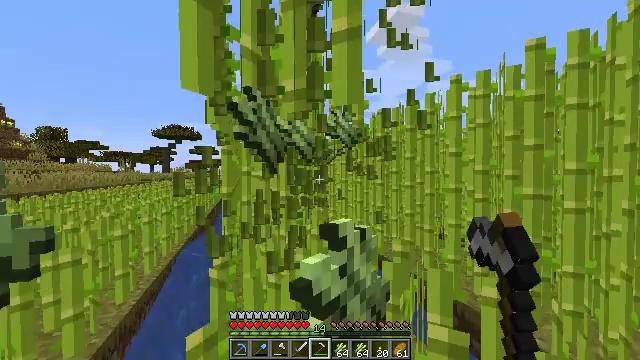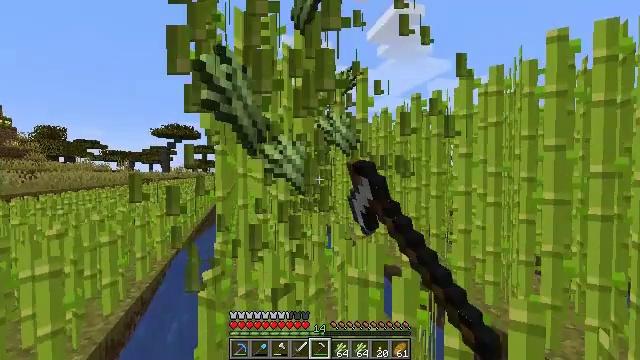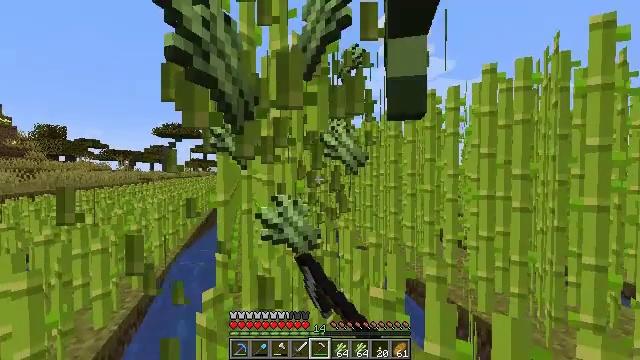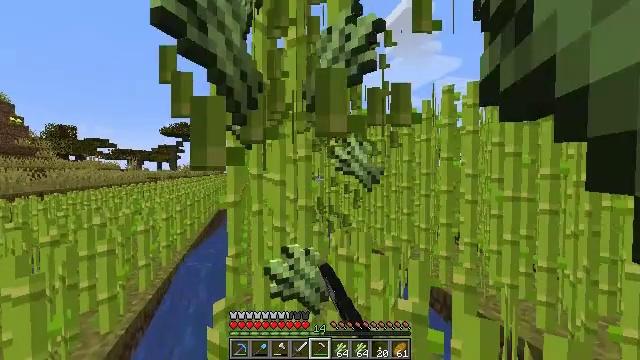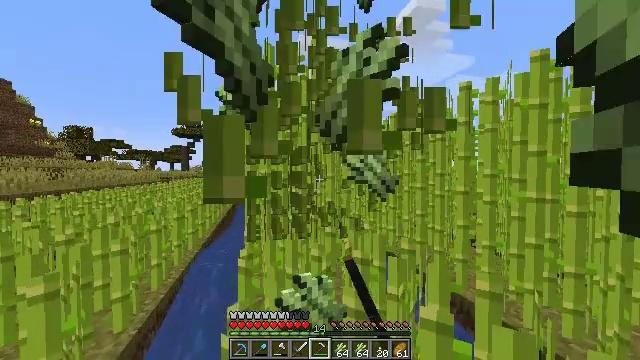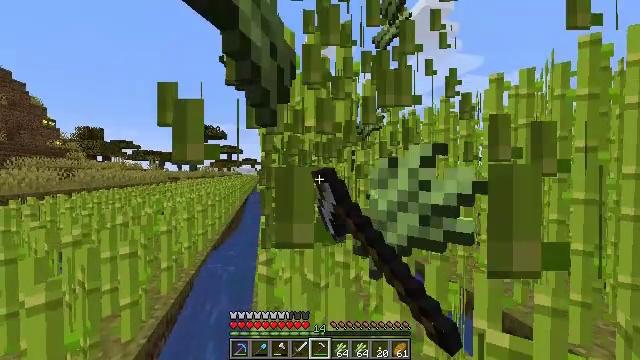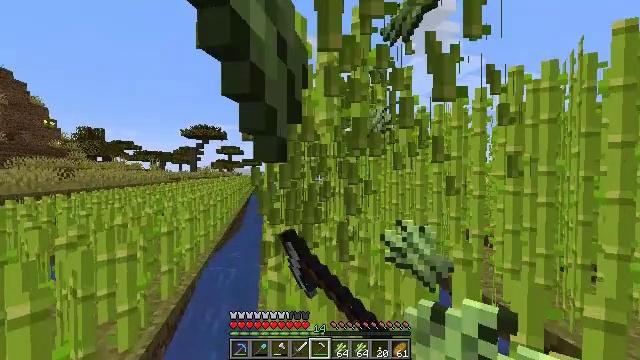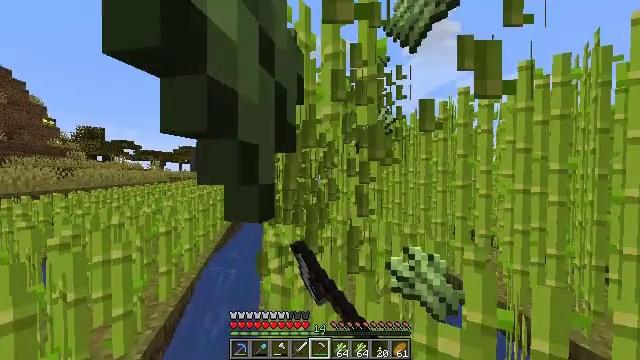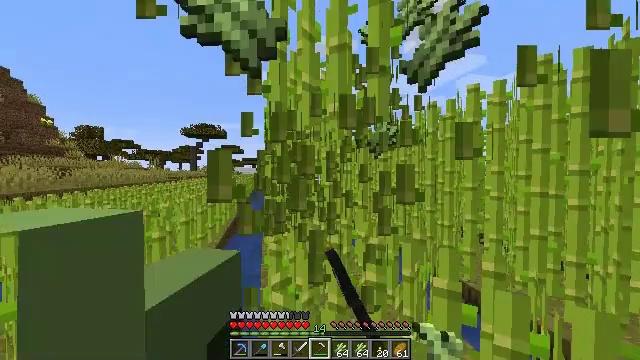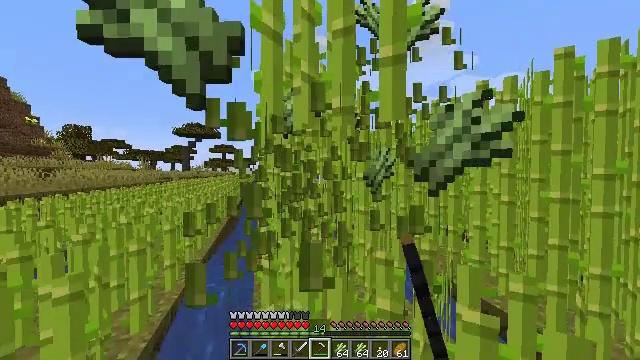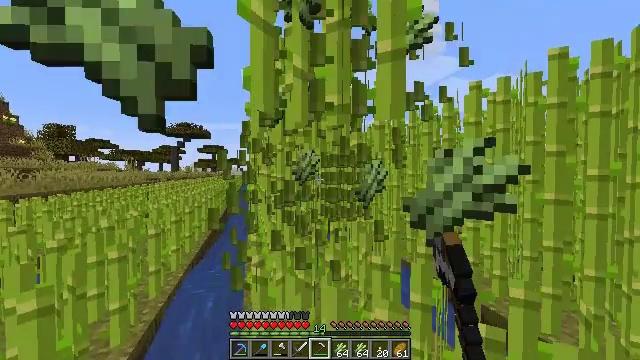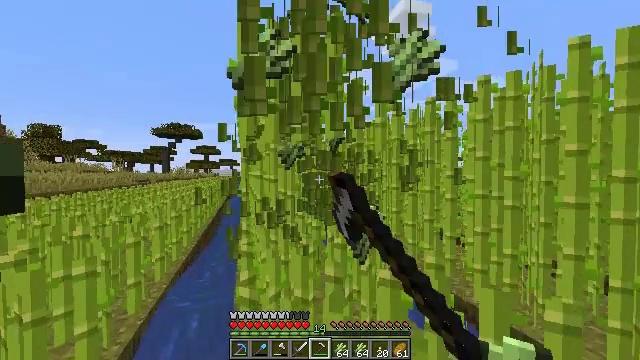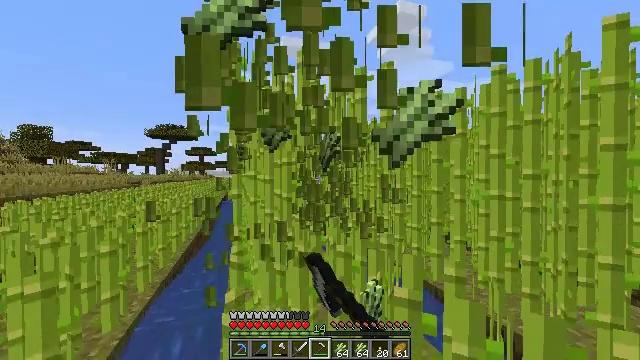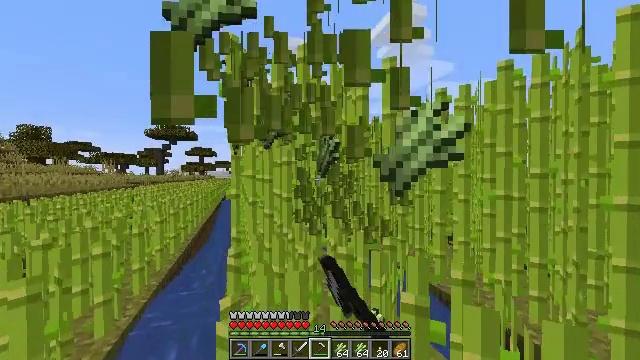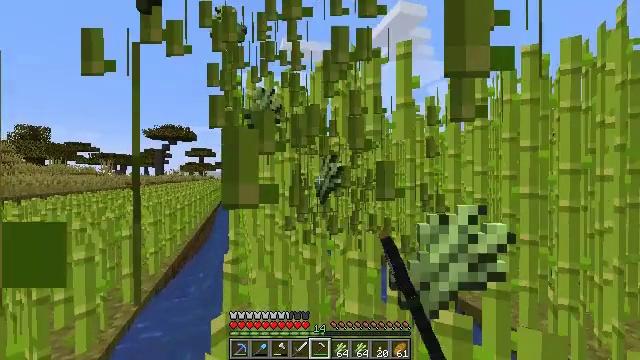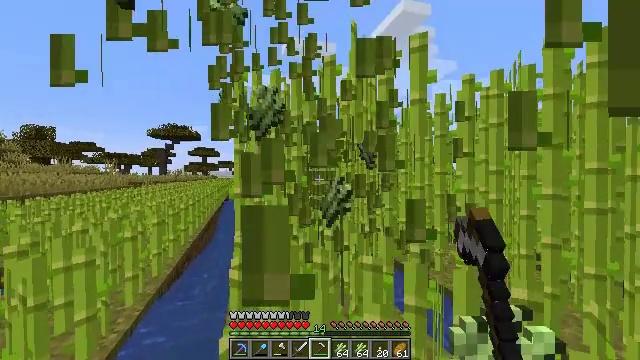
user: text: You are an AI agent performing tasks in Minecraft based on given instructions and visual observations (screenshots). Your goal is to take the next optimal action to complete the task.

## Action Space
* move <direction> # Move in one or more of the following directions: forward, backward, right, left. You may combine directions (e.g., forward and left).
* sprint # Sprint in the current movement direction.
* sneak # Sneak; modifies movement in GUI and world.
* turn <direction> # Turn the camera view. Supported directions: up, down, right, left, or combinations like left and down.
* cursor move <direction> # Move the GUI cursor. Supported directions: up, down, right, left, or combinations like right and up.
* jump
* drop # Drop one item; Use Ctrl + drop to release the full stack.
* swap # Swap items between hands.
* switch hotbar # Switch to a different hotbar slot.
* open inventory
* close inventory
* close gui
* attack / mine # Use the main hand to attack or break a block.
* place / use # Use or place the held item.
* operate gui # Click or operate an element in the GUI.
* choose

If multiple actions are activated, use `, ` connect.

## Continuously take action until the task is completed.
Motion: motion action
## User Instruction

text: Break the sugar cane.
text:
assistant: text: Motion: move forward and move left, attack / mine
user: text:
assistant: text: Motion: move forward and move left, attack / mine
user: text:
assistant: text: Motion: move forward and move left, turn left, attack / mine
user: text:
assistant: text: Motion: move forward and move left, turn left, attack / mine
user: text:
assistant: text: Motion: move forward and move left, turn left, attack / mine
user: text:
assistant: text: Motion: move forward, attack / mine
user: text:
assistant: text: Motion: move forward, attack / mine
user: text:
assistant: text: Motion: move forward, attack / mine
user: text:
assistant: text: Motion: move forward, turn right, attack / mine
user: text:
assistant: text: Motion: move forward, turn right, attack / mine
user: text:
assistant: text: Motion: move forward, turn right, attack / mine
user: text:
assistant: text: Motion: move forward, attack / mine
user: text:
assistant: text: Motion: move forward, attack / mine
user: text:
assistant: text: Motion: move forward and move left, attack / mine
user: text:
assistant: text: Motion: move forward and move left, attack / mine
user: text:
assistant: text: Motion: move forward and move left, turn left, attack / mine
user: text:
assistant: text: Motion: move forward, attack / mine
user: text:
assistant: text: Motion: move forward, attack / mine
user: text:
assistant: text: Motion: move forward, attack / mine
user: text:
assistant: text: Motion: move forward, attack / mine
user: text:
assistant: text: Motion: move forward, turn right, attack / mine
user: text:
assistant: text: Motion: move forward, attack / mine
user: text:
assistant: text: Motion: move forward, attack / mine
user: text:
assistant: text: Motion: move forward, attack / mine
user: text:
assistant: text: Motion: move forward, attack / mine
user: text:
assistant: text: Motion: move forward and move left, turn left, attack / mine
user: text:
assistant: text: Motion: move forward and move left, turn left, attack / mine
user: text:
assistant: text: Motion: move forward and move left, turn left, attack / mine
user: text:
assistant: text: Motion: move forward and move left, attack / mine
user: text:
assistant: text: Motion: move forward and move left, attack / mine